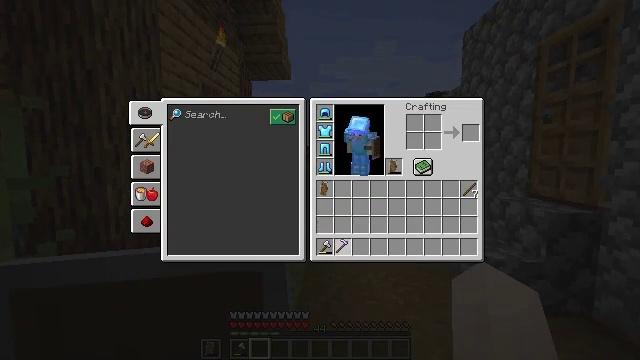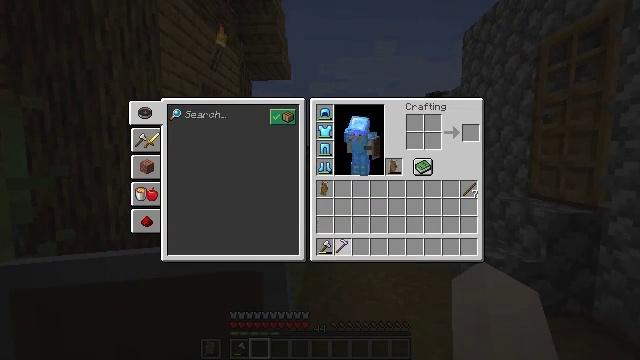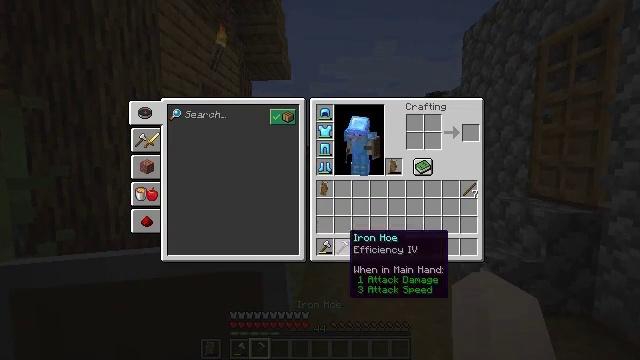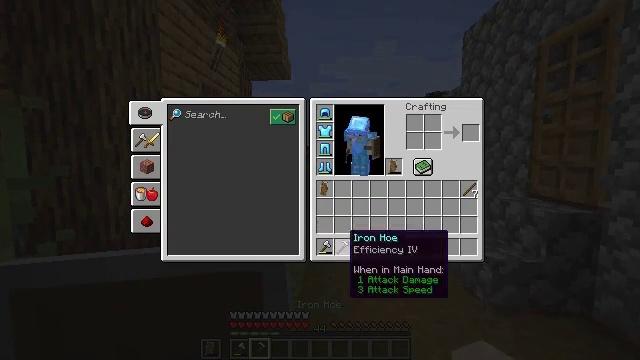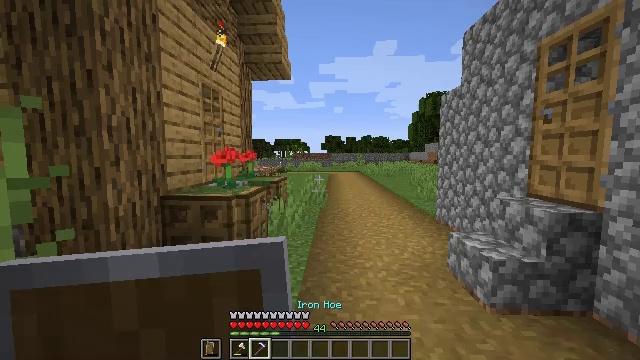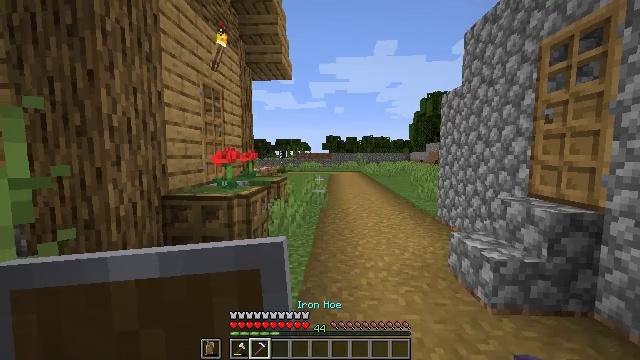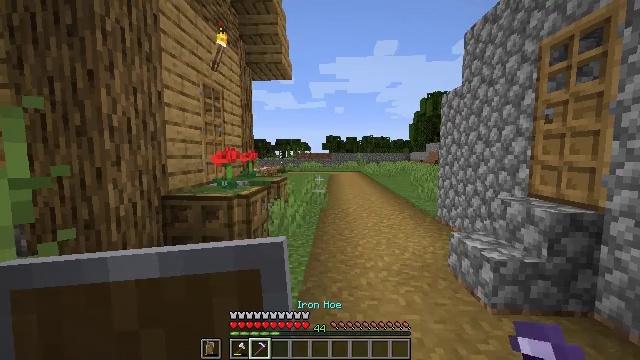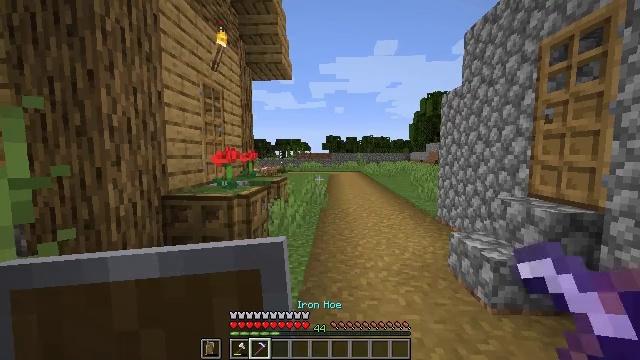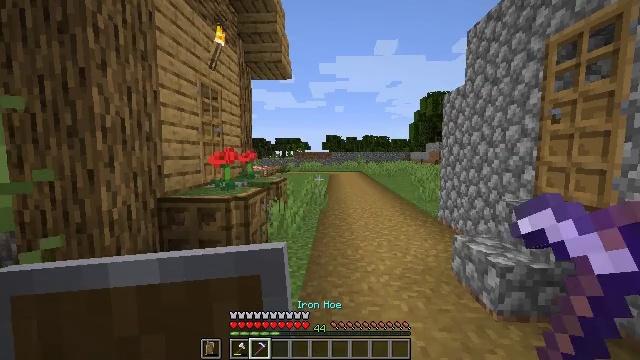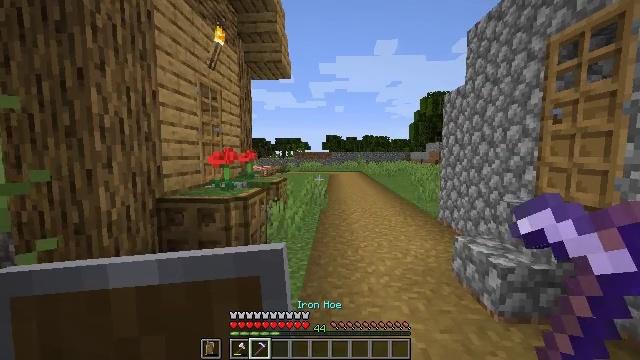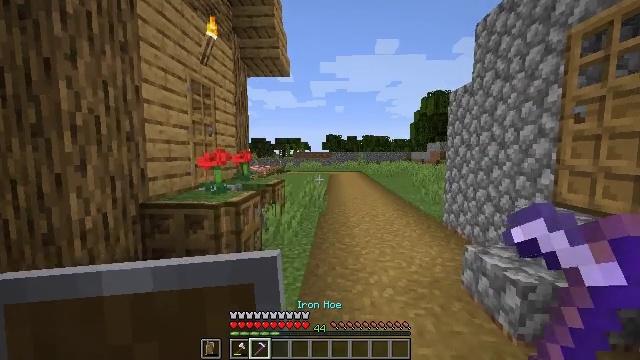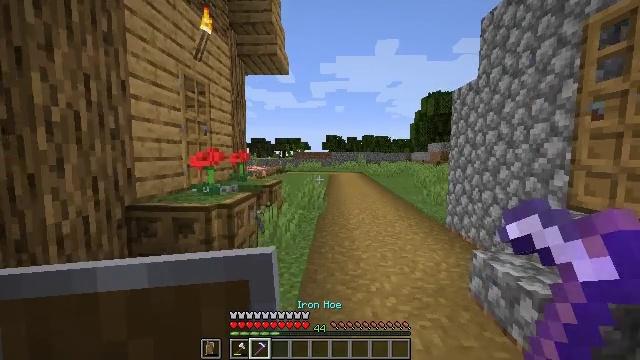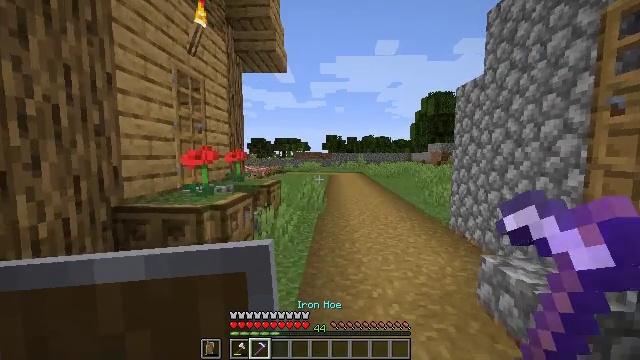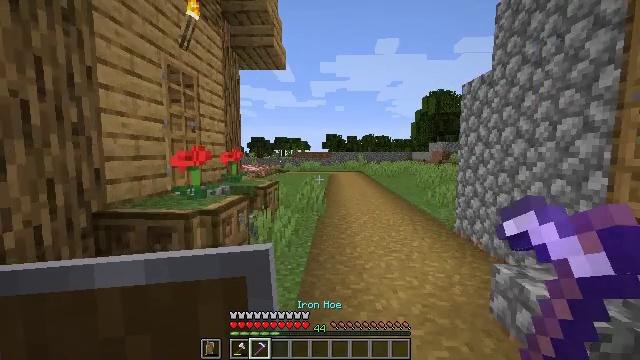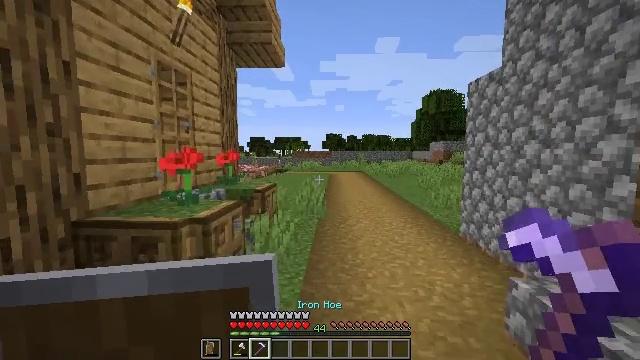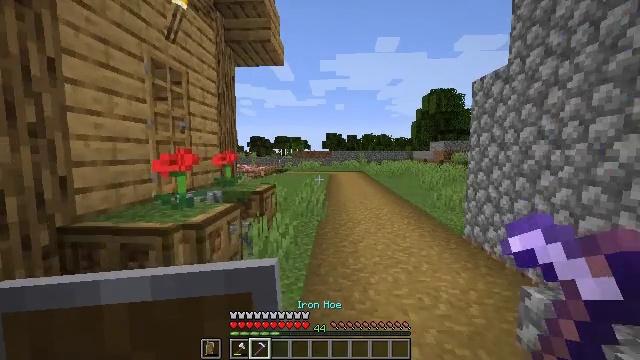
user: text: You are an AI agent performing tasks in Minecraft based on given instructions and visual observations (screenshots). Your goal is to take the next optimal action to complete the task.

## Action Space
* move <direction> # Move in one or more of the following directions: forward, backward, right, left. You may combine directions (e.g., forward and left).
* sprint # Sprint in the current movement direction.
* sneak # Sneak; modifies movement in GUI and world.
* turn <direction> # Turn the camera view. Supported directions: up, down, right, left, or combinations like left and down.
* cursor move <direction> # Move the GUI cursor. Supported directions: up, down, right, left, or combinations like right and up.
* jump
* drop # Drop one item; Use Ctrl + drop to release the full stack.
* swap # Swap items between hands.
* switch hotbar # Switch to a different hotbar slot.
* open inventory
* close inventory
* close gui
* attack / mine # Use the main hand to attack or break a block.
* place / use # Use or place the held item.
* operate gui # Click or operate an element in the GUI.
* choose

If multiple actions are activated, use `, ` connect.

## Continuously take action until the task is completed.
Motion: motion action
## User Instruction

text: Collect the pumpkin by holding left button.
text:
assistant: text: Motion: operate gui
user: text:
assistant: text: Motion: no_op
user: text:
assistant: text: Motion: no_op
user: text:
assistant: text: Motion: close inventory
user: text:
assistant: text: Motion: close inventory
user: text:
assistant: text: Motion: close inventory
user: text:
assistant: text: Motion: close inventory
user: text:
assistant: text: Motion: move forward
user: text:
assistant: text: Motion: move forward
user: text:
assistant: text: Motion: move forward
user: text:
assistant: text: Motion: move forward
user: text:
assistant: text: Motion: move forward
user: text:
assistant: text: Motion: move forward
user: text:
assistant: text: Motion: move forward
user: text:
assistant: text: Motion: move forward
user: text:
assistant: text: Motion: move forward
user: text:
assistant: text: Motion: move forward
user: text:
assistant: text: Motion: move forward
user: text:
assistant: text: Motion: move forward
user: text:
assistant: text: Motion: move forward
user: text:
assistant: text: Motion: move forward
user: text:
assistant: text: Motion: move forward
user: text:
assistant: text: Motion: move forward
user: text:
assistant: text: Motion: move forward
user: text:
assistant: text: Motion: move forward
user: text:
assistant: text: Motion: move forward
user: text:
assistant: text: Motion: move forward, turn left
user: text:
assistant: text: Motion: move forward
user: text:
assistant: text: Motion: move forward
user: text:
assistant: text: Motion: move forward